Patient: sex F, age 83
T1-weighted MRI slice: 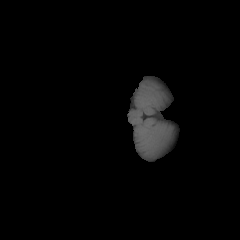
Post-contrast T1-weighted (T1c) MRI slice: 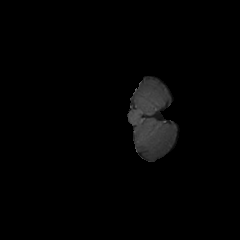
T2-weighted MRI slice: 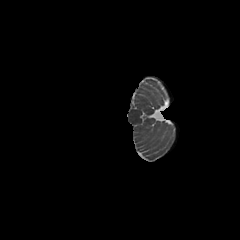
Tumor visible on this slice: no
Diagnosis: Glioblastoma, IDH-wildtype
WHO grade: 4